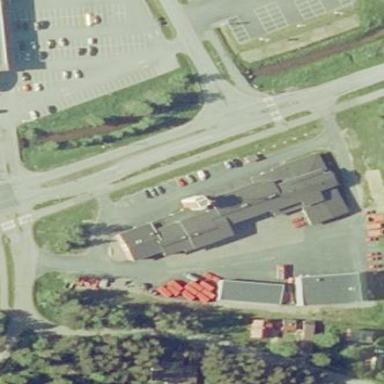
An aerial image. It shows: Fire station building.